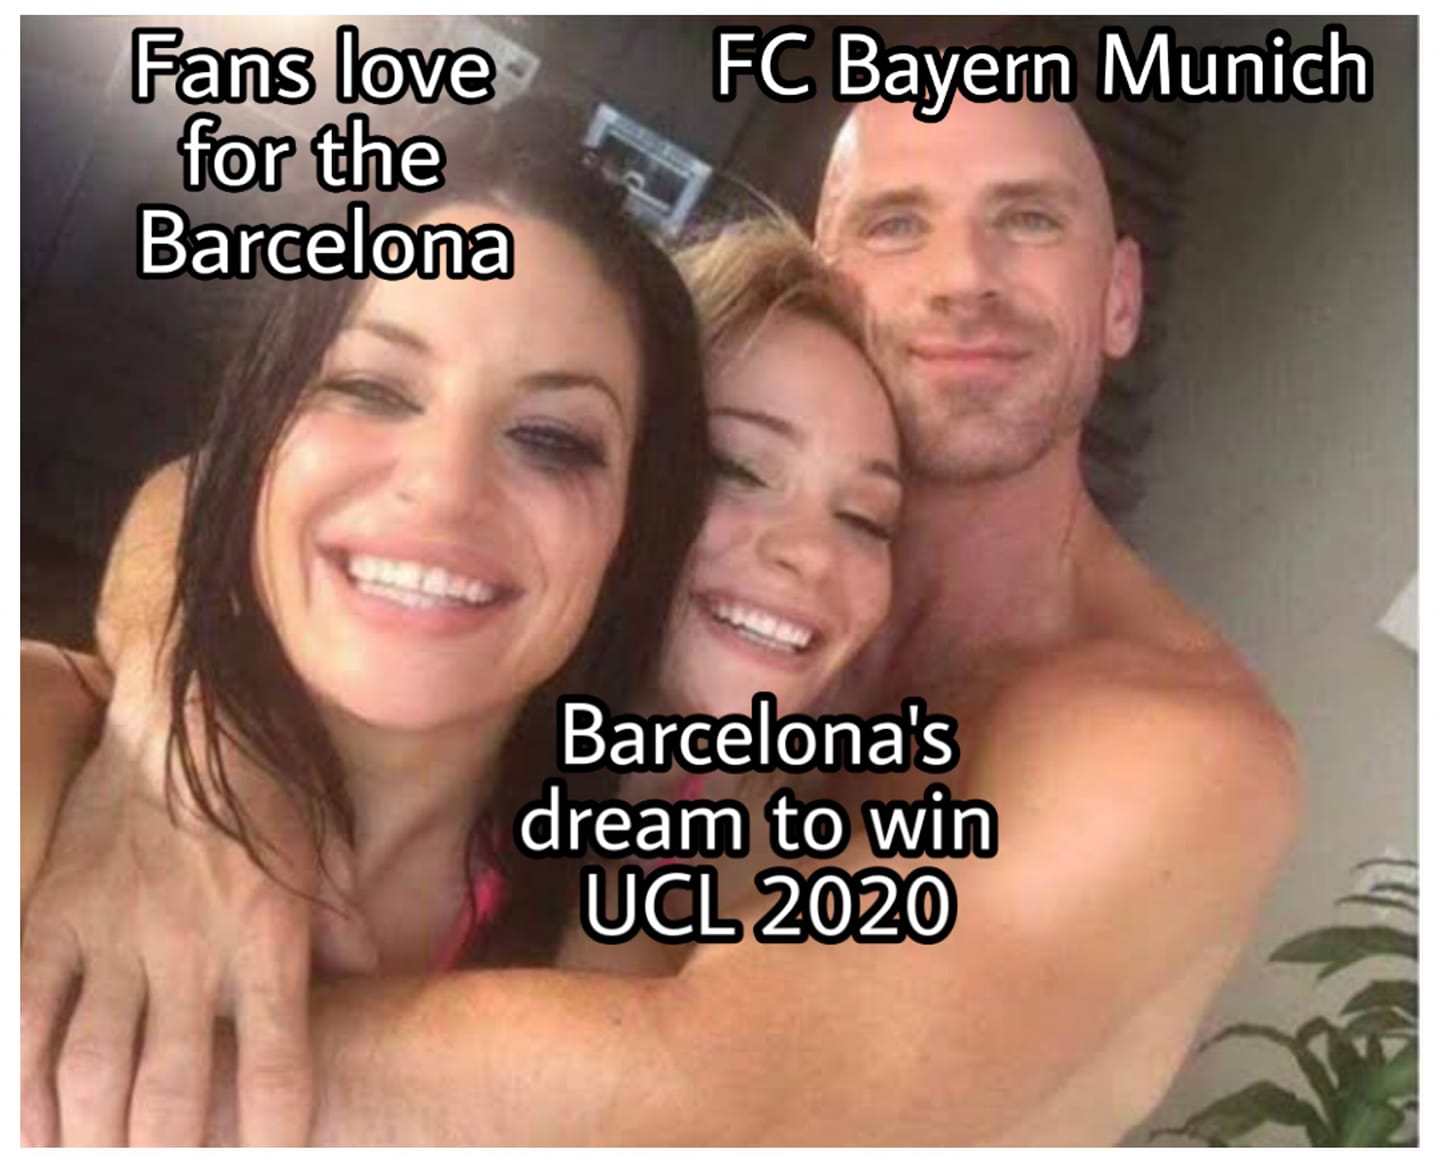
Caption: Fans love for the Barcelona      FC Bayern Munich      Barcelona's dream to win UCL 2020
Label: hate